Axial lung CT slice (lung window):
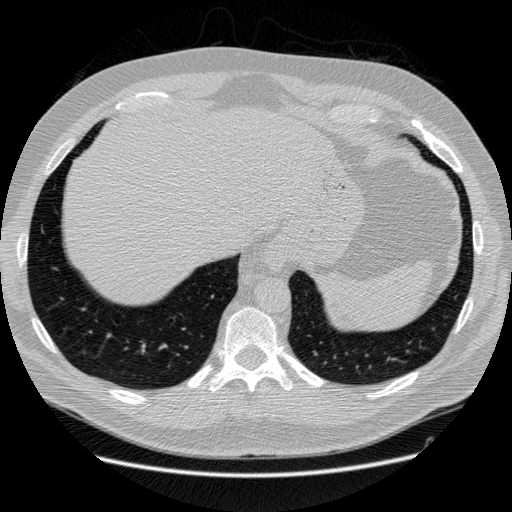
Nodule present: no